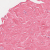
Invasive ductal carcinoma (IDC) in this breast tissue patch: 0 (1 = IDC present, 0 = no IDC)